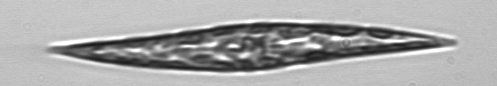
Label: Pleurosigma